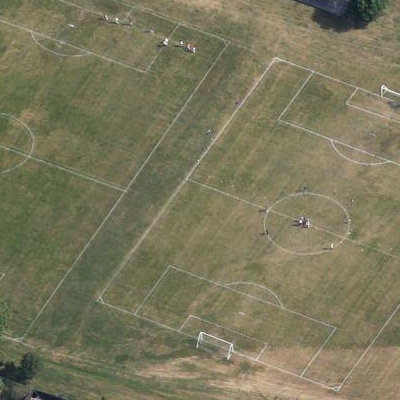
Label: aGrass